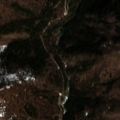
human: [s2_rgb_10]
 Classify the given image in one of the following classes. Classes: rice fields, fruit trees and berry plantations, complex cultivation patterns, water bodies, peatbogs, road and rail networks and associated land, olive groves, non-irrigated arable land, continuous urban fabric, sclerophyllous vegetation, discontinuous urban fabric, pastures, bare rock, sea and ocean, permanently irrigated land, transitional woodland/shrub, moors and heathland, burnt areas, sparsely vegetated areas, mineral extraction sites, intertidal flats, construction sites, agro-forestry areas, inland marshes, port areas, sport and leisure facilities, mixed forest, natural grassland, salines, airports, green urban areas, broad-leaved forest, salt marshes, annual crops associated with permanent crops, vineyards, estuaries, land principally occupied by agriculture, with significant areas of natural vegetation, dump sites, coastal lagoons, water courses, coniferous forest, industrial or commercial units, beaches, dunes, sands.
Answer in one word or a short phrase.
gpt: broad-leaved forest, coniferous forest, mixed forest